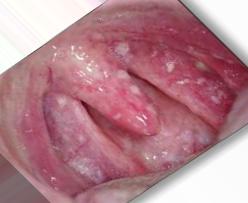
Condition: Mouth Ulcer